Field crop: maize
Growth stage: 2
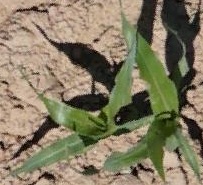
Species: maize